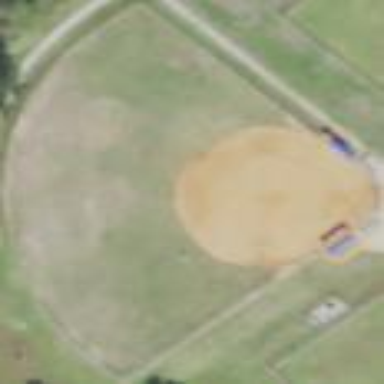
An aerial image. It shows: Fenced pitch for playing softball.